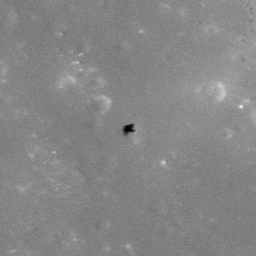
Pit: Messier A 2b
Host crater: Messier A
Host type: impact_melt
Lunar coordinates: latitude -2.017, longitude 46.902